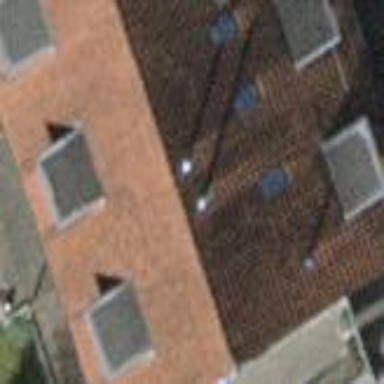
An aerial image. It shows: Terrace building.